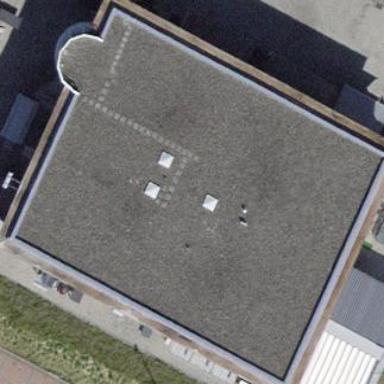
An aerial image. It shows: Industrial building.